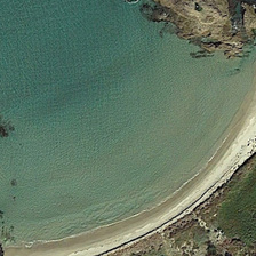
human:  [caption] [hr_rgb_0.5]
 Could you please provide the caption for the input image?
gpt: The yellow ribbon beach between green plants, green oceans and black rocks.

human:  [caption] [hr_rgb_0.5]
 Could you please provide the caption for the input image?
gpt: A yellow ribbon of beaches between green plants, green oceans and black stones.

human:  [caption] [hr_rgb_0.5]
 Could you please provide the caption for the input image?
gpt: Green plants, green oceans and black rocks between ribbons of yellow beaches.

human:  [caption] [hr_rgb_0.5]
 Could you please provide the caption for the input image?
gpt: A beach with yellow ribbons, between green vegetation, green sea and black rocks.

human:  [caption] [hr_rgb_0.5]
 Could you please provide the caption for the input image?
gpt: A yellow strip of beach between green plants, green oceans and black rocks.